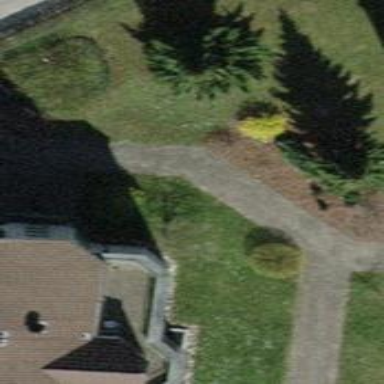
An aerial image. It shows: Sidewalk along the footway.